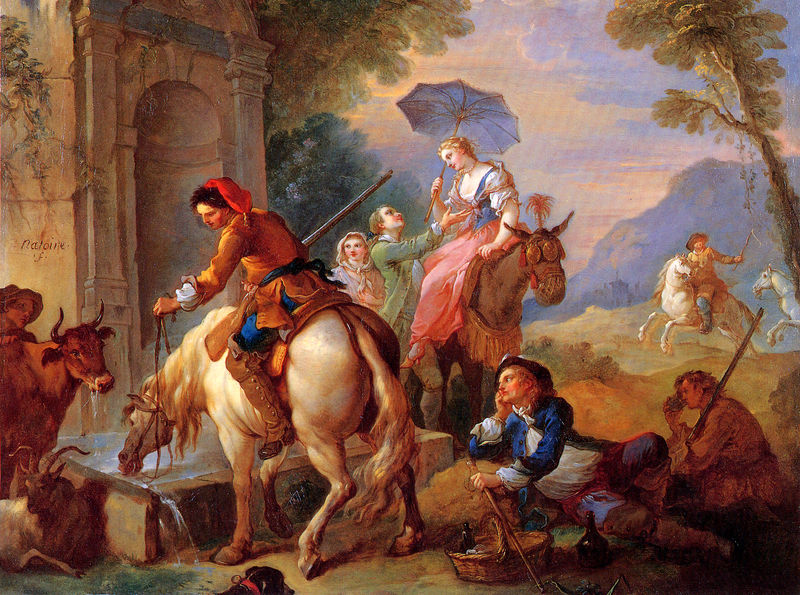
Titel: The Rest by a Fountain
Künstler: Charles Joseph Natoire
Standort: Hanover (New Hampshire)
Institution: Hood Museum of Art, Dartmouth College
Schlagwörter: baum, berg, blau, dunkel, gemälde, gruppe, himmel, mann, schatten, wasser, weiß, wolken, bäume, frauen, gelb, grün, landschaft, menschen, mädchen, ocker, sitzen, abend, bunt, frau, grau, hell, hut, kleid, licht, männer, orange, schwarz, säule, dame, gras, hund, rasen, regenschirm, rot, schirm, sonnenschirm, tuch, weg, wiese, beige, gesellschaft, malerei, rock, flasche, flaschen, mütze, trinken, architektur, bild, horn, signatur, dämmerung, horizont, hügel, kühe, sonnenaufgang, vieh, decke, rosa, wald, brunnen, esel, pferd, pferde, reiter, stock, zypressen, ausritt, hufe, reiten, reiterin, ritt, schweif, zügel, schrift, sommer, liebe, ruhe, liegen, italien, halsband, stab, jungen, knaben, körbe, berge, gebirge, nebel, sonnenuntergang, kuh, rind, ausflug, idylle, pause, picknick, rast, pilaster, romantik, wein, korb, junge, bauer, regen, nische, rinder, antike, unterschrift, idyll, text, uniform, soldat, stöcke, waffe, peitsche, stiefel, jagd, schimmel, damensitz, hufen, maultier, jäger, ländlich, gewehr, wanderer, amazone, apsis, müde, trog, tränke, flinte, jagdgesellschaft, pinien, hörner, tränken, gewehre, bock, ochse, ochsen, stier, hirte, zeige, ausruhen, ziegenbock, ziege, schrein, cheval, allemand, brunen, quelle, bukolisch, arcadien, schauer, stifel, jünglinge, flache, breg, hünde, kavalier, lancret, maloin, pesne, absitzen, verschönt, reiterlandschaft